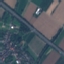
Land use / land cover class: Highway